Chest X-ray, PA view. Patient: 46 years old, sex F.
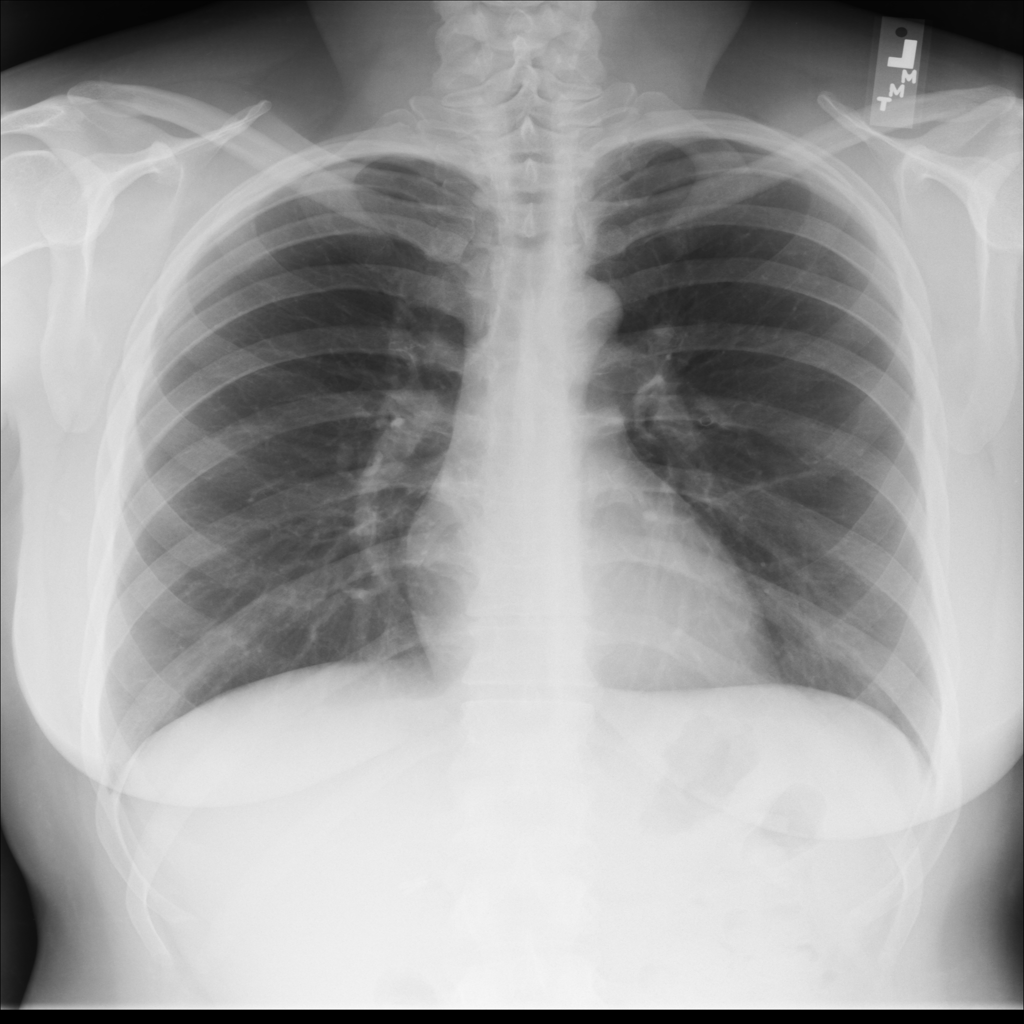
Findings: No Finding